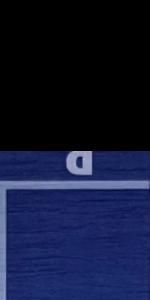
Label: Empty